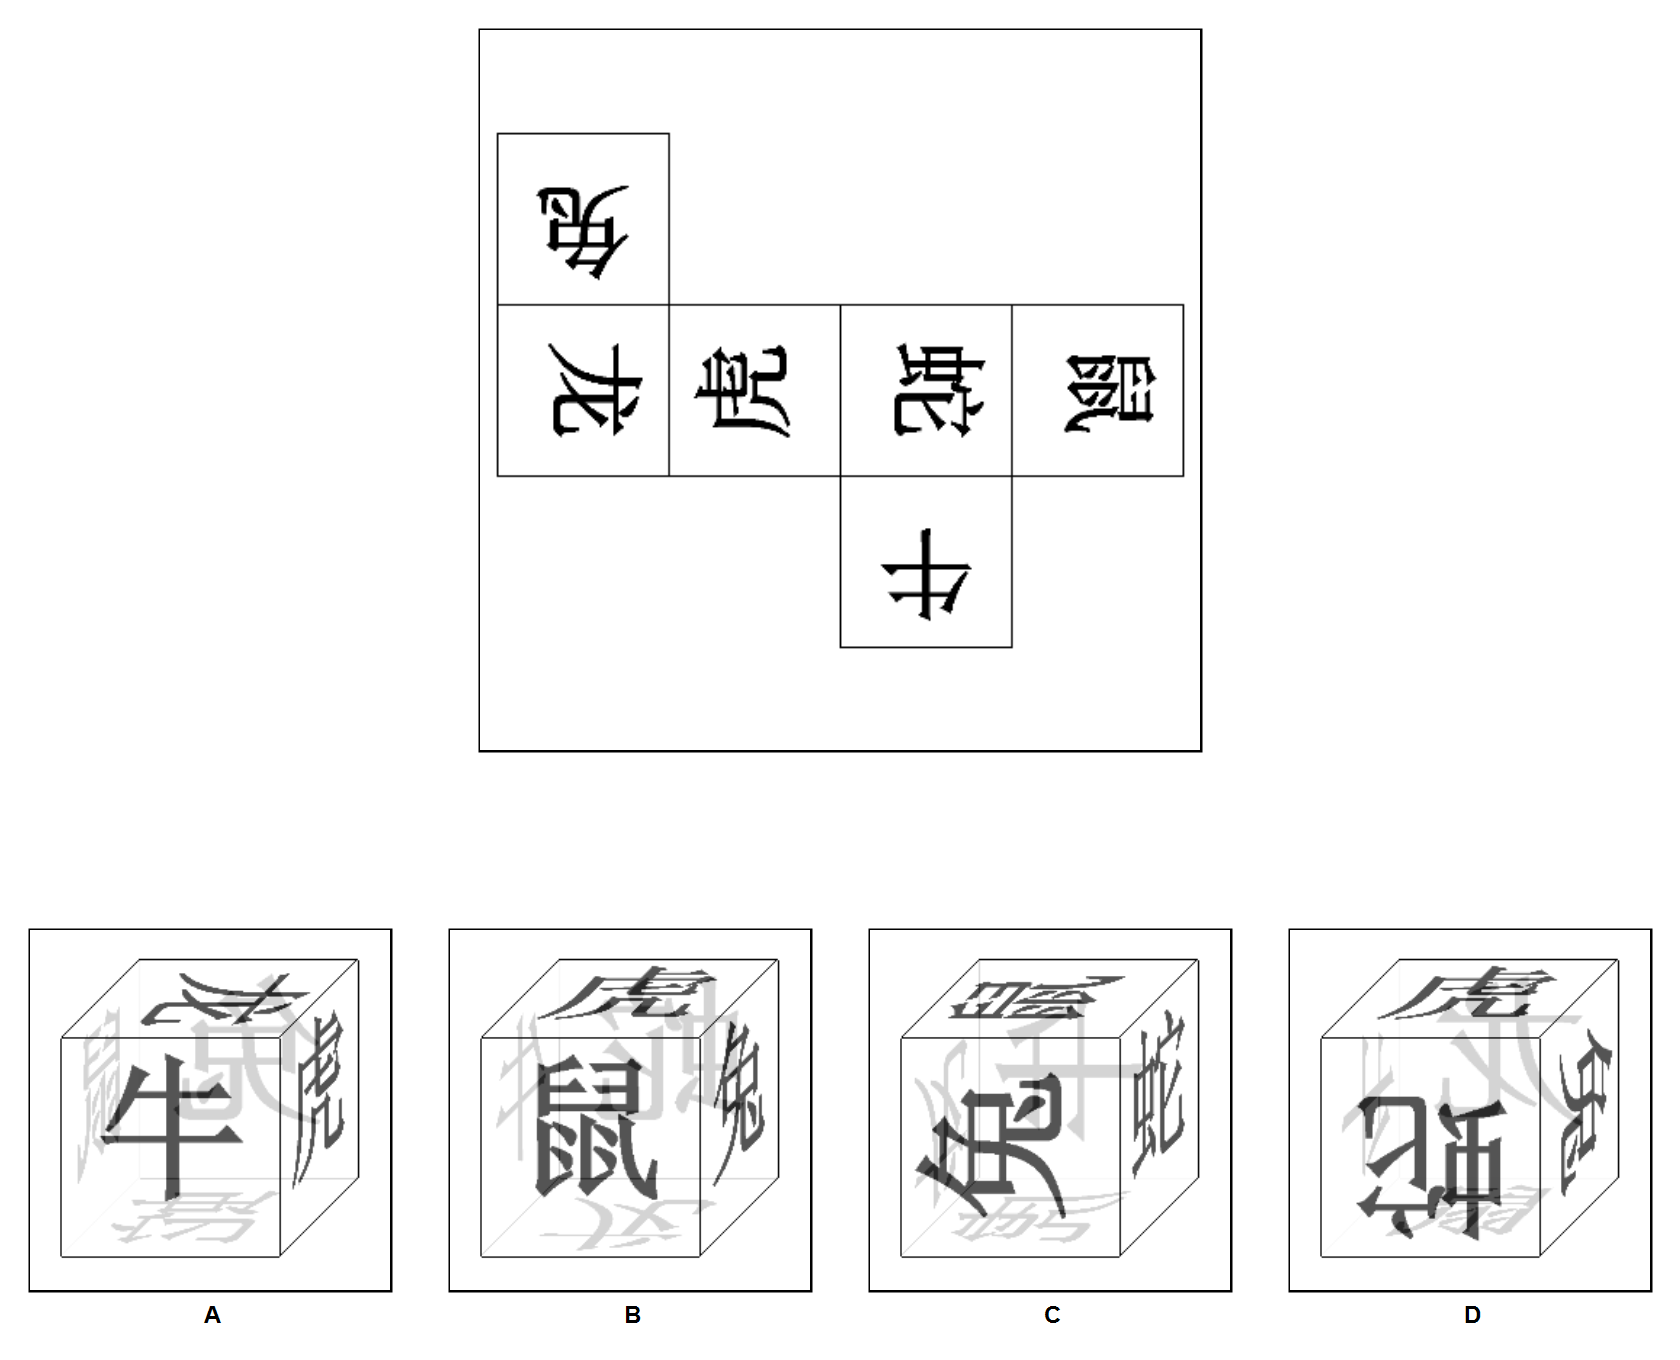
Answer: B